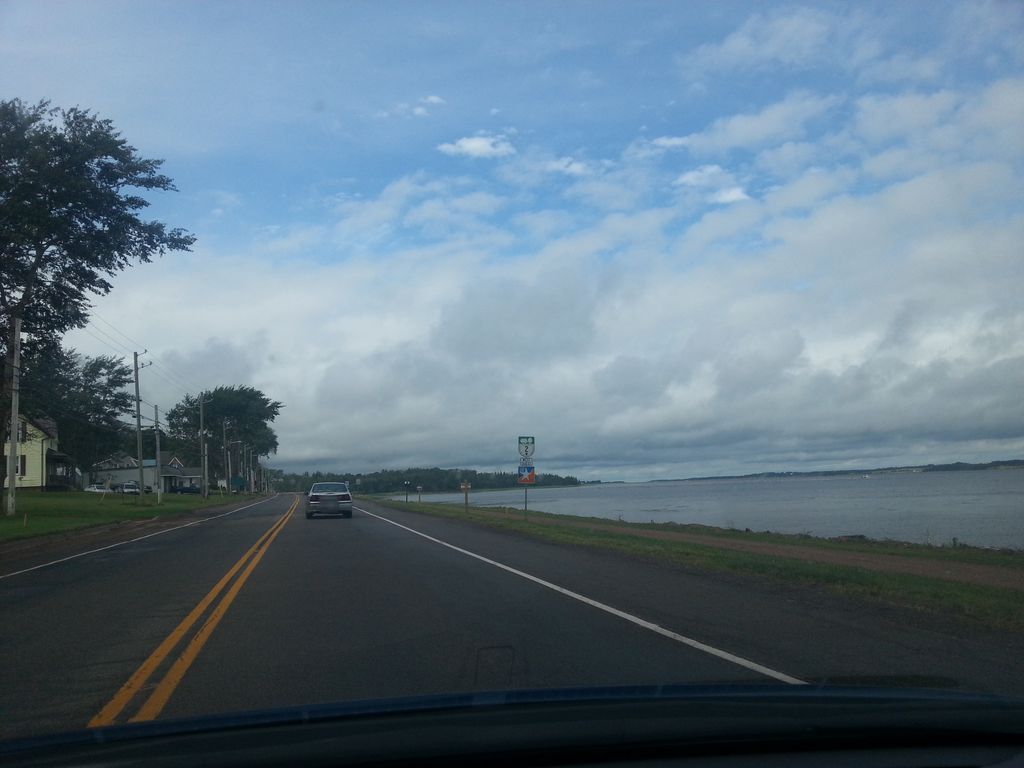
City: charlottetown